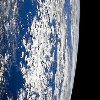
Label: cloud